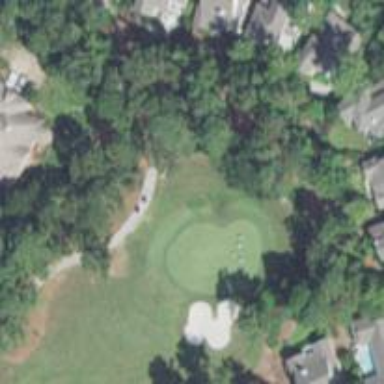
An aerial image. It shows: Grassy area designated as golf fairway.